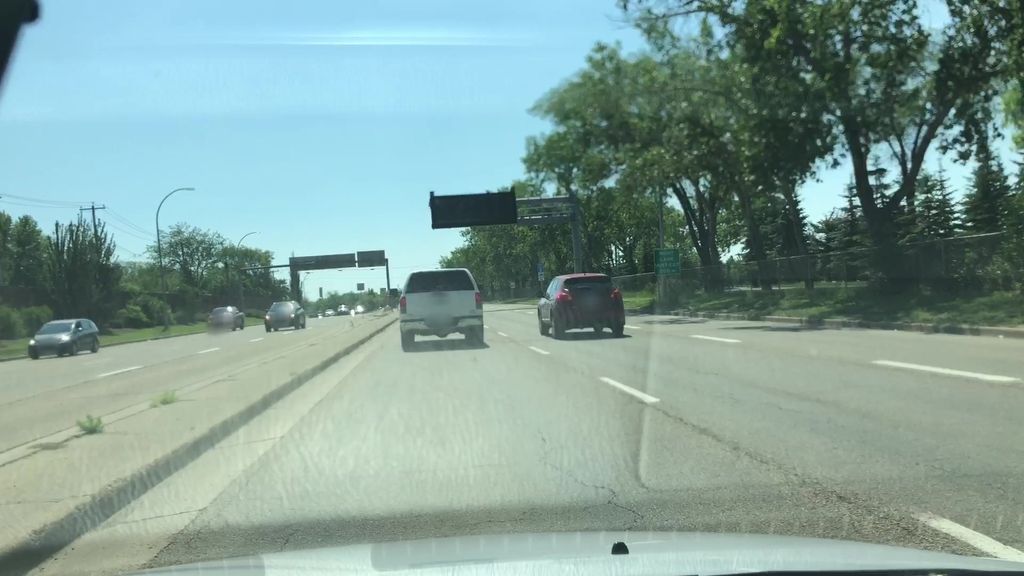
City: edmonton